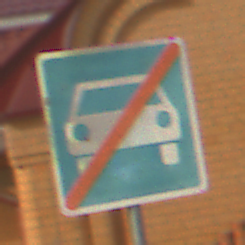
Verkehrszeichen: EndeKraftfahrstrasse
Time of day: MorningAfternoon
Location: Outdoor (Urban)
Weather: PartlyCloudy
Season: NotSpecified
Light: Natural